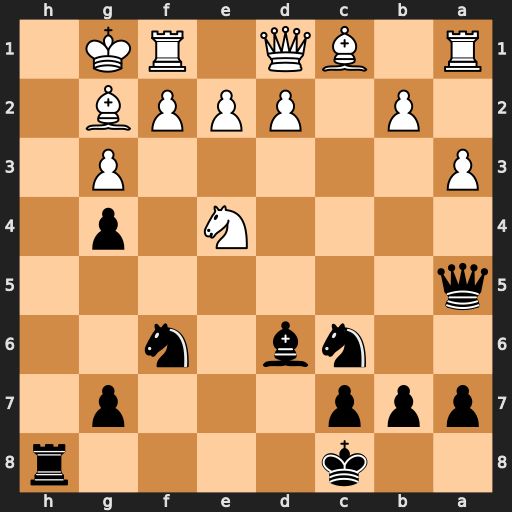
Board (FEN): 2k4r/ppp3p1/2nb1n2/q7/4N1p1/P5P1/1P1PPPB1/R1BQ1RK1
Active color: b
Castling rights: -
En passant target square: -
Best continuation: Nxe4 d4 Qh5